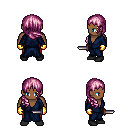
a pixel art fantasy rpg character, male body template, human, dark skin, blue robe, red pants, pink right-swept hairstyle, gold gloves, black shoes, dagger, four views (front, back, left, right), 2x2 character sprite sheet, small pixel art, hard edges, no anti-aliasing